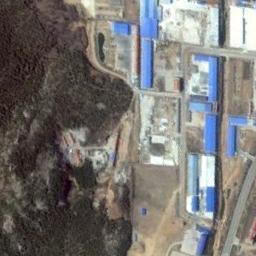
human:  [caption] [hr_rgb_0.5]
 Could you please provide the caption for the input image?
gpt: Many houses of different shapes and sizes are in the industrial area .

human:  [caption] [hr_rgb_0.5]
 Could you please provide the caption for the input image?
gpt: In an industrial area there are factories and roads, Open-air machinery and equipment, And large green areas next to it .

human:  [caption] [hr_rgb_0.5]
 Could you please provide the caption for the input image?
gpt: The industrial area with some blue workshops and white workshops is next to a forest .

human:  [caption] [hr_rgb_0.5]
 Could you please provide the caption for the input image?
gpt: The houses in the industrial area are very monochromatic .

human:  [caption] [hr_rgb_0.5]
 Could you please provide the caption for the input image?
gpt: There are some blue buildings beside a forest on the industrial area .